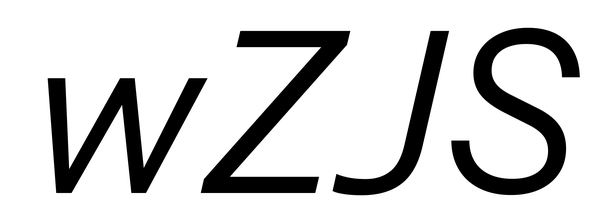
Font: InstrumentSans-Italic_Italic